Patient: sex F, age 40
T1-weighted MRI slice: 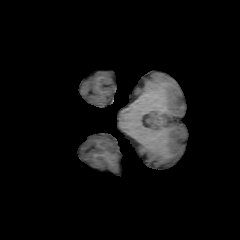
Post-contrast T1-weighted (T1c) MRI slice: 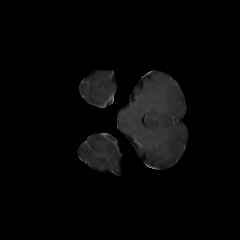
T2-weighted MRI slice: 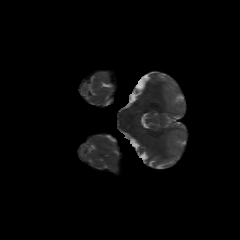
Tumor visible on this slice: no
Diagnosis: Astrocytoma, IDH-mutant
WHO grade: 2